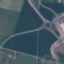
Land use / land cover class: Highway